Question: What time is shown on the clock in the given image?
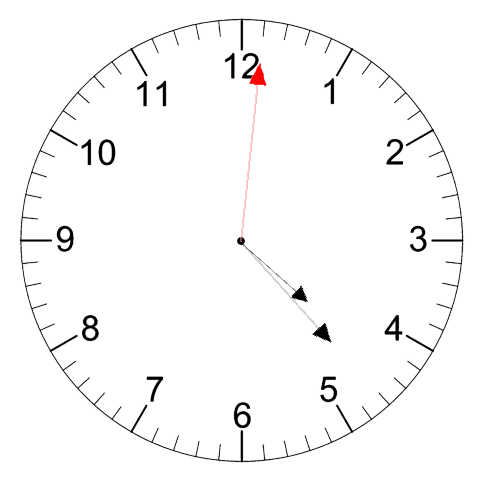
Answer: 04:23:01